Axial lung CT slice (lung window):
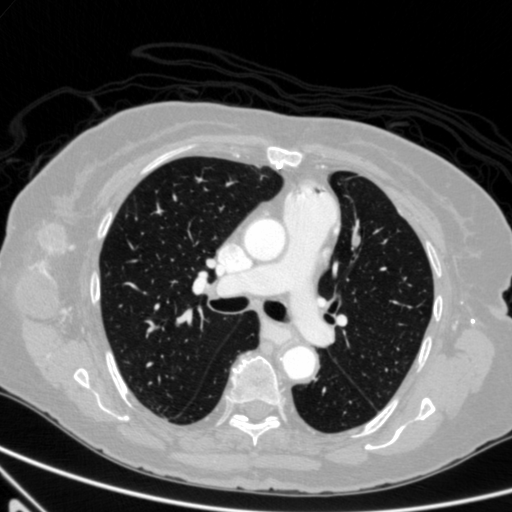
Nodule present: yes
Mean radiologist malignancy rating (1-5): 4